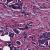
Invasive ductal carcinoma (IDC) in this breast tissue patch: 1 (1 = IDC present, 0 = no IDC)